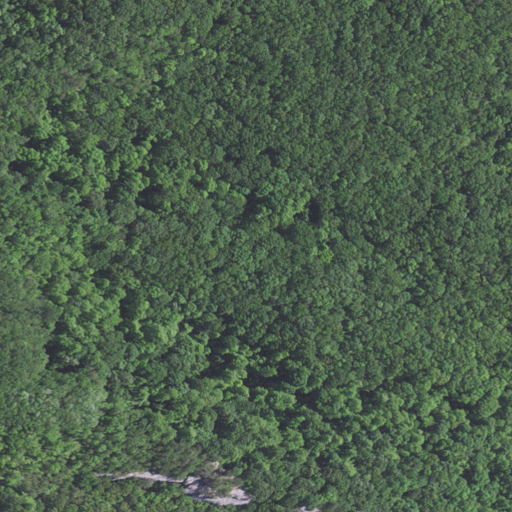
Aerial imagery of ridge(s) in Kentucky named Huckleberry Ridge containing only deciduous forest